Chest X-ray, AP view. Patient: 47 years old, sex M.
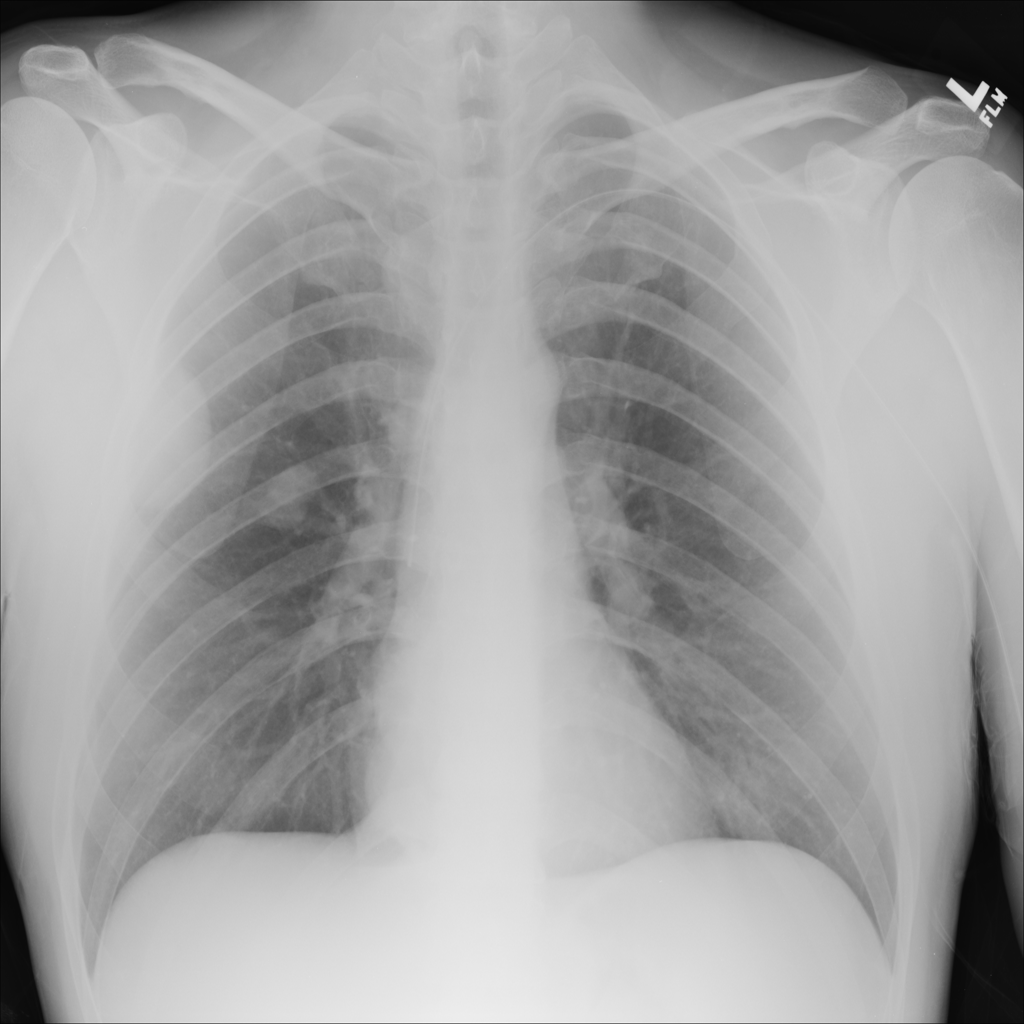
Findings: No Finding